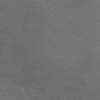
Label: dusty